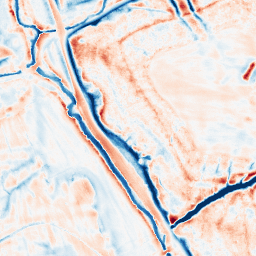
Category: edge_preserving
Decomposition family: bilateral
Decomposition parameters: d: 21
sigma_color: 25
sigma_space: 50
Upsampling method: quintic
Upsampling parameters: scale: 4
Upsampling scale: 4